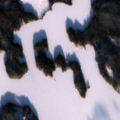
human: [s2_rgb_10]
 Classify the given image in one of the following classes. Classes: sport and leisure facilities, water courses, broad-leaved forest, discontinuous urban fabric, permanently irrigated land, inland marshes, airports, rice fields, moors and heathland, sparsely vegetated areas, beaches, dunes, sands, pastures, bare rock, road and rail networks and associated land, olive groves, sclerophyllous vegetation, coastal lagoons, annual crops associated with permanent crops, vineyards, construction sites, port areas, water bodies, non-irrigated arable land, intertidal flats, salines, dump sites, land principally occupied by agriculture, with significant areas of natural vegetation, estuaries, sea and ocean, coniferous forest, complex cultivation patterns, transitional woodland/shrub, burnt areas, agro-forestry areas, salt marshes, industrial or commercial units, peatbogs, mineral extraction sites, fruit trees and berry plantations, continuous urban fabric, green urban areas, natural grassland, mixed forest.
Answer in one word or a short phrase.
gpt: coniferous forest, mixed forest, water bodies